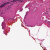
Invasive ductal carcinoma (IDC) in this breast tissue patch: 0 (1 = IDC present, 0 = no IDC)